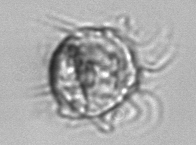
Label: Leegaardiella_ovalis